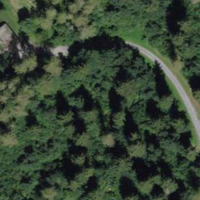
EUNIS habitat code: 41
Species observed at this site:
Primula veris